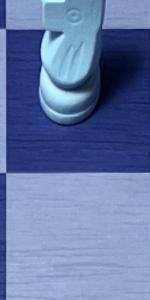
Label: Empty